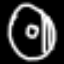
Label: donut